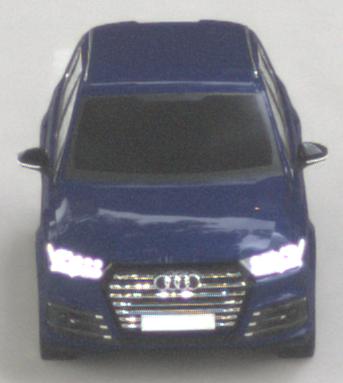
Make: Audi
Model: SQ7
Detailed model: -
Model produced from: 2016
Model produced until: 2018
Doors: 5
Color: blue
Road condition: dry road
Daytime: morning or afternoon
Contrast: low contrast